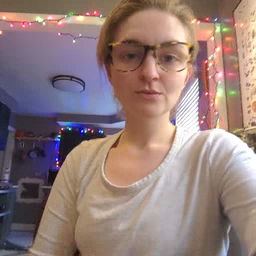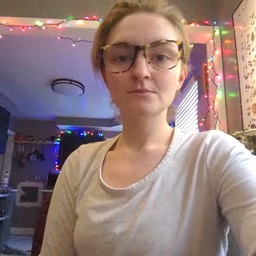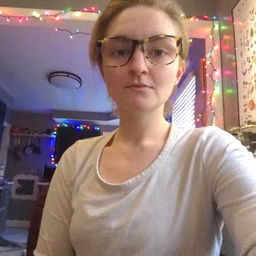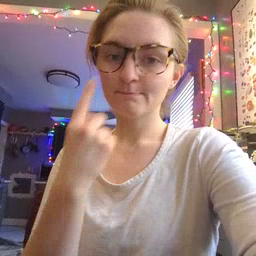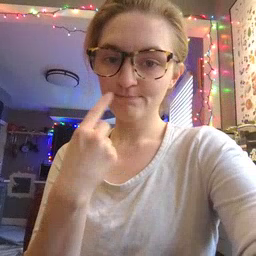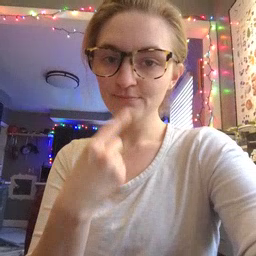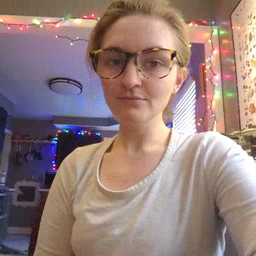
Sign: mouth